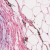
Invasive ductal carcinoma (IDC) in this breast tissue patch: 0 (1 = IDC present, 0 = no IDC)